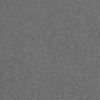
Label: dusty